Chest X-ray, PA view. Patient: 44 years old, sex M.
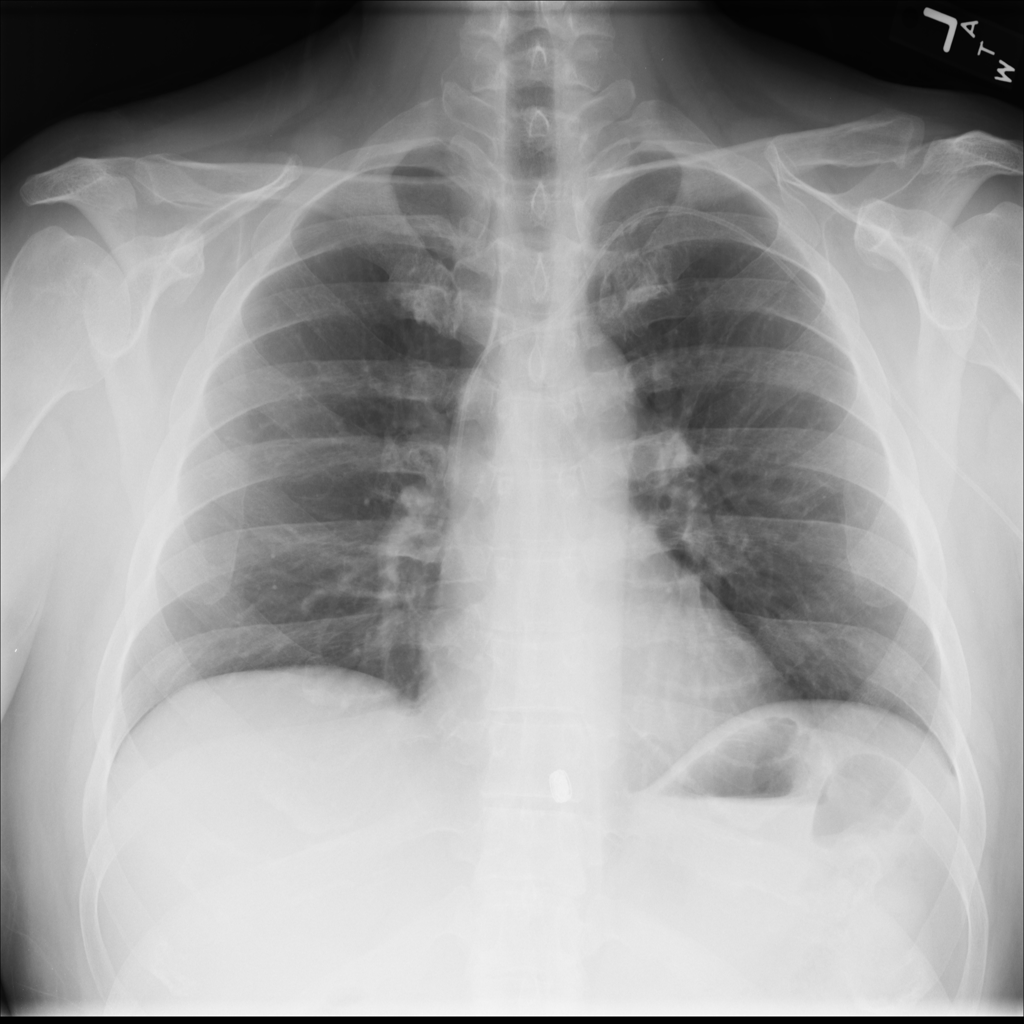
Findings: No Finding